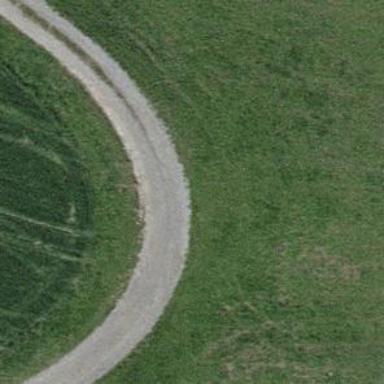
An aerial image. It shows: Cobblestone track with grade3 quality.